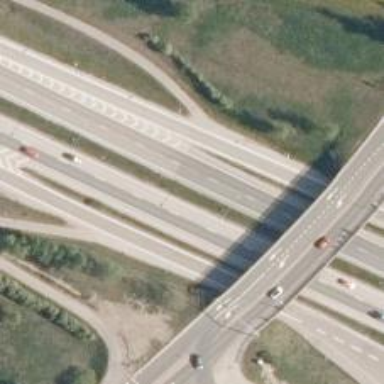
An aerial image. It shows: Asphalt motorway.